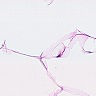
Metastatic tissue present: no